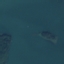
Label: SeaLake